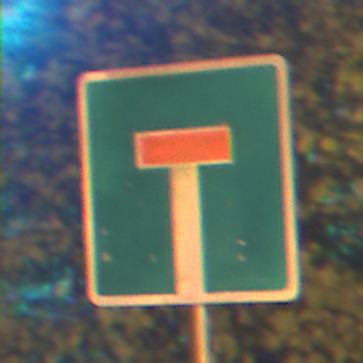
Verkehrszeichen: Sackgasse
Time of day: Night
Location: Outdoor (Urban)
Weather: PartlyCloudy
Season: NotSpecified
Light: Artificial